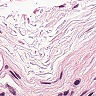
Metastatic tissue present: no